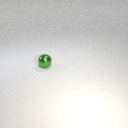
small green metal sphere